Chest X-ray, PA view. Patient: 49 years old, sex F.
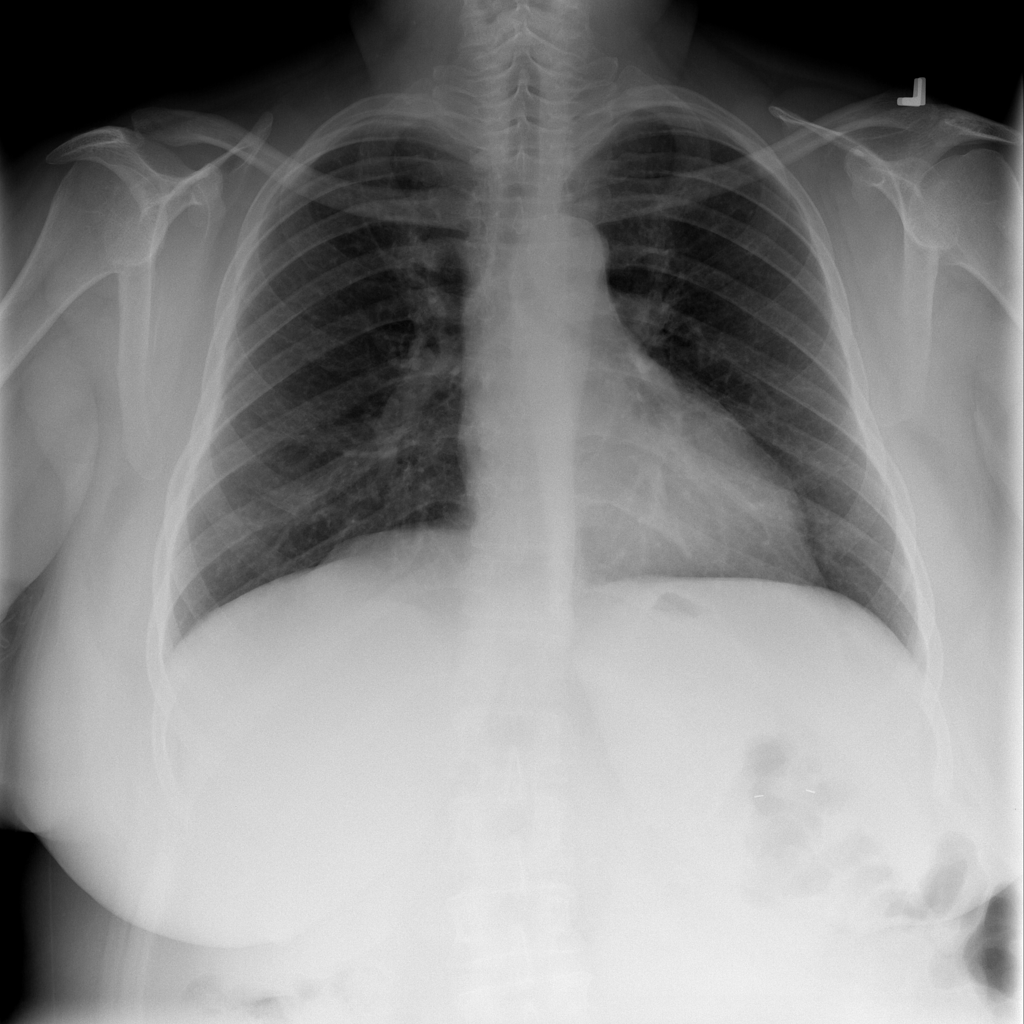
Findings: No Finding